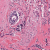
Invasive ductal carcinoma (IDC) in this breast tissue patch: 1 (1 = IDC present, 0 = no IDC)